Question: I am having a really weird issue here with an HTML button. The text used for the inside of the button is also appearing outside of the button. I am doing a call to both 'jQuery' and 'jQuery Mobile' in the header with a custom style sheet for the button on the page.
Here is the CSS I am using for the button.
'''
button {
color:#000;
font-size:18px;
min-width:150px;
padding:10px;
text-align:center;
text-shadow:1px 1px #FFF;
width:150px;
border-radius: 10px;
-moz-border-radius:10px;
-webkit-border-radius: 10px;
}
'''
And here is the code for the button that I am using.
'''
<button onclick="try{ login(); }catch(e){ alert(e); }">Log In</button>
'''
And here is what the output actually looks like.

This is completely blowing my mind. Any suggestions on how I can keep the text from appearing outside of the button?
jsfiddle
<URL>
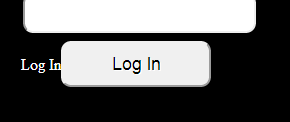
Answer: This is some conflict with jquery-mobile ... if you comment it it fixes the problem.
'''
<!--<script src="http://code.jquery.com/mobile/1.2.0/jquery.mobile-1.2.0.min.js" type="text/javascript"></script> -->
'''
check it here ... jsfiddle.net/u7DH2/2